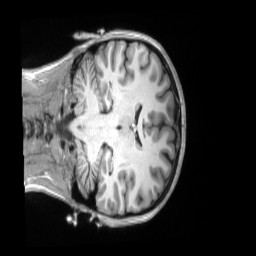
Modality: T1w
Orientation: coronal
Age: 22
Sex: female
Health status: ill
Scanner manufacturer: siemens
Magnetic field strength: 3 T
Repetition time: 2.2 s
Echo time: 0.00157 s